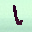
Label: 1